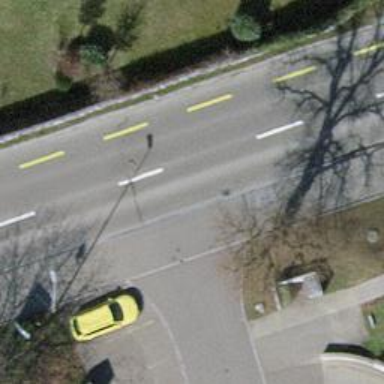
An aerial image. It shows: Unmarked crossing on the road.